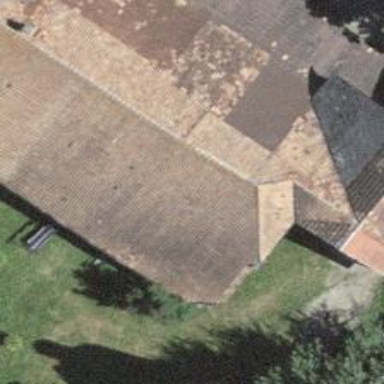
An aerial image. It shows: Farm building with half-hipped roof shape.